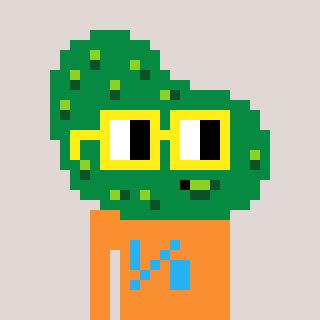
a pixel art character with square yellow glasses, a pickle-shaped head and a orange-colored body on a warm background